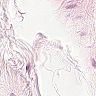
Metastatic tissue present: no